Question: I was going through <URL> and used when any user authentication is required.

My doubt is that if my database gets compromised the attacker will already be knowing the algorithm, the cost and the salt I am using which will make his job very easy. I think so because now he doesn't even need to guess the algorithm (bcrypt,SHA,MD5,etc.) he has to use to get the user's password by brute force.
Instead I feel I should be using only the last part (the part after the last $) and add the other part in my script before the matching like this
'''
<?php
$options = array('cost' => 11);
echo password_hash("akki", PASSWORD_BCRYPT, $options)."
";
// $2y$11$mrblnrK01GWt4g55.Z8Zs.1RslouNzBqCVW826QfBEuaRaVyq96c2
?>
'''
I can store the 'mrblnrK01GWt4g55.Z8Zs.1RslouNzBqCVW826QfBEuaRaVyq96c2' part in the database
To verify a user provided password against an existing hash, I can use the following function:
'''
<?php
// Query the db to get $hash.
$hash = 'mrblnrK01GWt4g55.Z8Zs.1RslouNzBqCVW826QfBEuaRaVyq96c2';
$hash = '$2y$11$'.$hash;
if (password_verify('akki', $hash)) {
echo 'Password is valid!';
} else {
echo 'Invalid password.';
}
?>
'''
I found a similar question <URL> is not a risk although I understand why revealing the salt is not an issue. Also the reason that this might help when I try to change my algorithm or cost doesn't seem worth the risk.
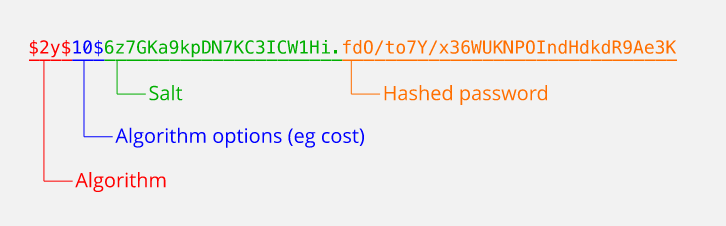
Answer: > why showing the algorithm (and cost) is not a risk
Because brute forcing it will still be virtually impossible. There is no meaningful increase in risk. Even knowing the algorithm and cost used it will take many years .
The only thing you're doing by not storing that information is making it more difficult to upgrade the algorithm and/or increase the cost at a later date. These things need to be upgraded as things like more powerful hardware, new methods of attack, and stronger algorithms come into play.
Practical for most purposes is to keep the time it takes to compute a single hash up around 0.3-0.5 seconds.
Anything you do to make upgrading and rehashing more difficult decreases the likelihood that it will happen. This is what introduces risk.
---
### What do you do when an effective avenue of attack surfaces against the hash function you're using?
If you're storing the entire string it's trivial to run it through <URL> when the user logs in and rehash the password as necessary.
If you've split off the algorithm and options indicators and hard coded them - how do you upgrade*? Just changing them means nobody with an old hash can log in. And you can't generate a new hash the user logs in, so you need to maintain that mapping of algorithm+options to hashes somewhere...
Somewhere like a database.
Store the entire string.
---